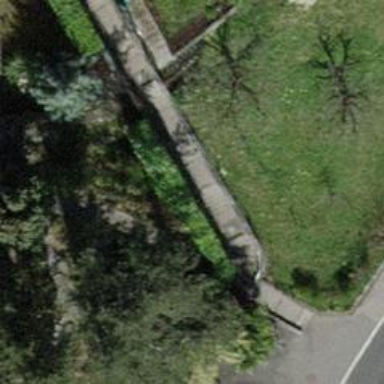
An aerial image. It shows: Set of steps on the road.